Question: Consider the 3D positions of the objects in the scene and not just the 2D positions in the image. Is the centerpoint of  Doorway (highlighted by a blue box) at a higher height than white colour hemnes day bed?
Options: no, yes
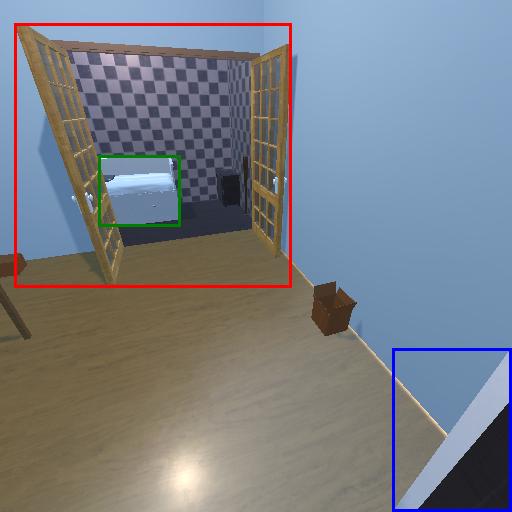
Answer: no